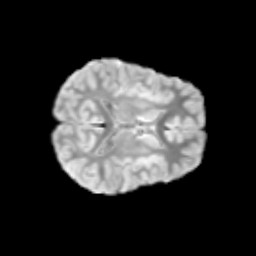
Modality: T2w
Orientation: axial
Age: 11
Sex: male
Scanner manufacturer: siemens
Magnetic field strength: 3 T
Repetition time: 3.8 s
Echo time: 0.07 s